Question: I'm trying to align 4 different parallax backgrounds in my game. These aren't endless tiling backgrounds like in a space shooter, they don't fill the whole screen. They're a row of trees running along the ground.
My images are bottom left aligned and I'm trying to align them all to the lowest point on the terrain.
I have the following information: The lowest point on the map that I want everything to line up at (is 300). The parallax / scroll factor of the background. The height of the background.

I've tried:
'''
background.y = lowestPoint; // doesn't work
background.y = lowestPoint * parallaxFactor; // doesn't work, way off
background.y = lowestPoint + lowestPoint * parallaxFactor; // doesn't work
'''
I'm obviously missing something here.
Basically, I'm trying to calculate where to put the background tile's registration point based on it's parallax factor and lowest point in the terrain.
Ideas?
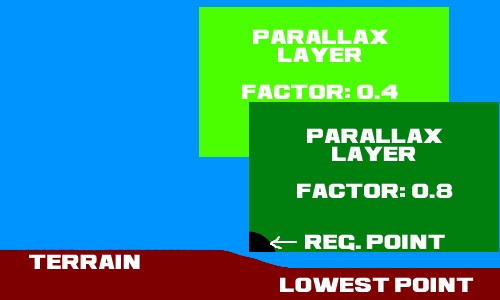
Answer: If I understand this correctly; Screen position is calculated as
'''
screenX = (positionX - cameraX) * parallaxFactor
screenY = (positionY - cameraY) * parallaxFactor
'''
Then to align two positions with different parallax factors at some camera position, you need to match screen coordinates:
'''
obj1.screenY = (obj1.positionY - cameraY) * obj1.parallaxFactor
obj2.screenY = (obj2.positionY - cameraY) * obj2.parallaxFactor
(obj1.positionY - cameraY) * obj1.parallaxFactor =
(obj2.positionY - cameraY) * obj2.parallaxFactor
obj1.positionY =
(obj2.positionY - cameraY) * F + cameraY
'''
where 'F = obj2.parallaxFactor / obj1.parallaxFactor'.
Similarly for the horizontal direction.